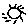
Label: sun